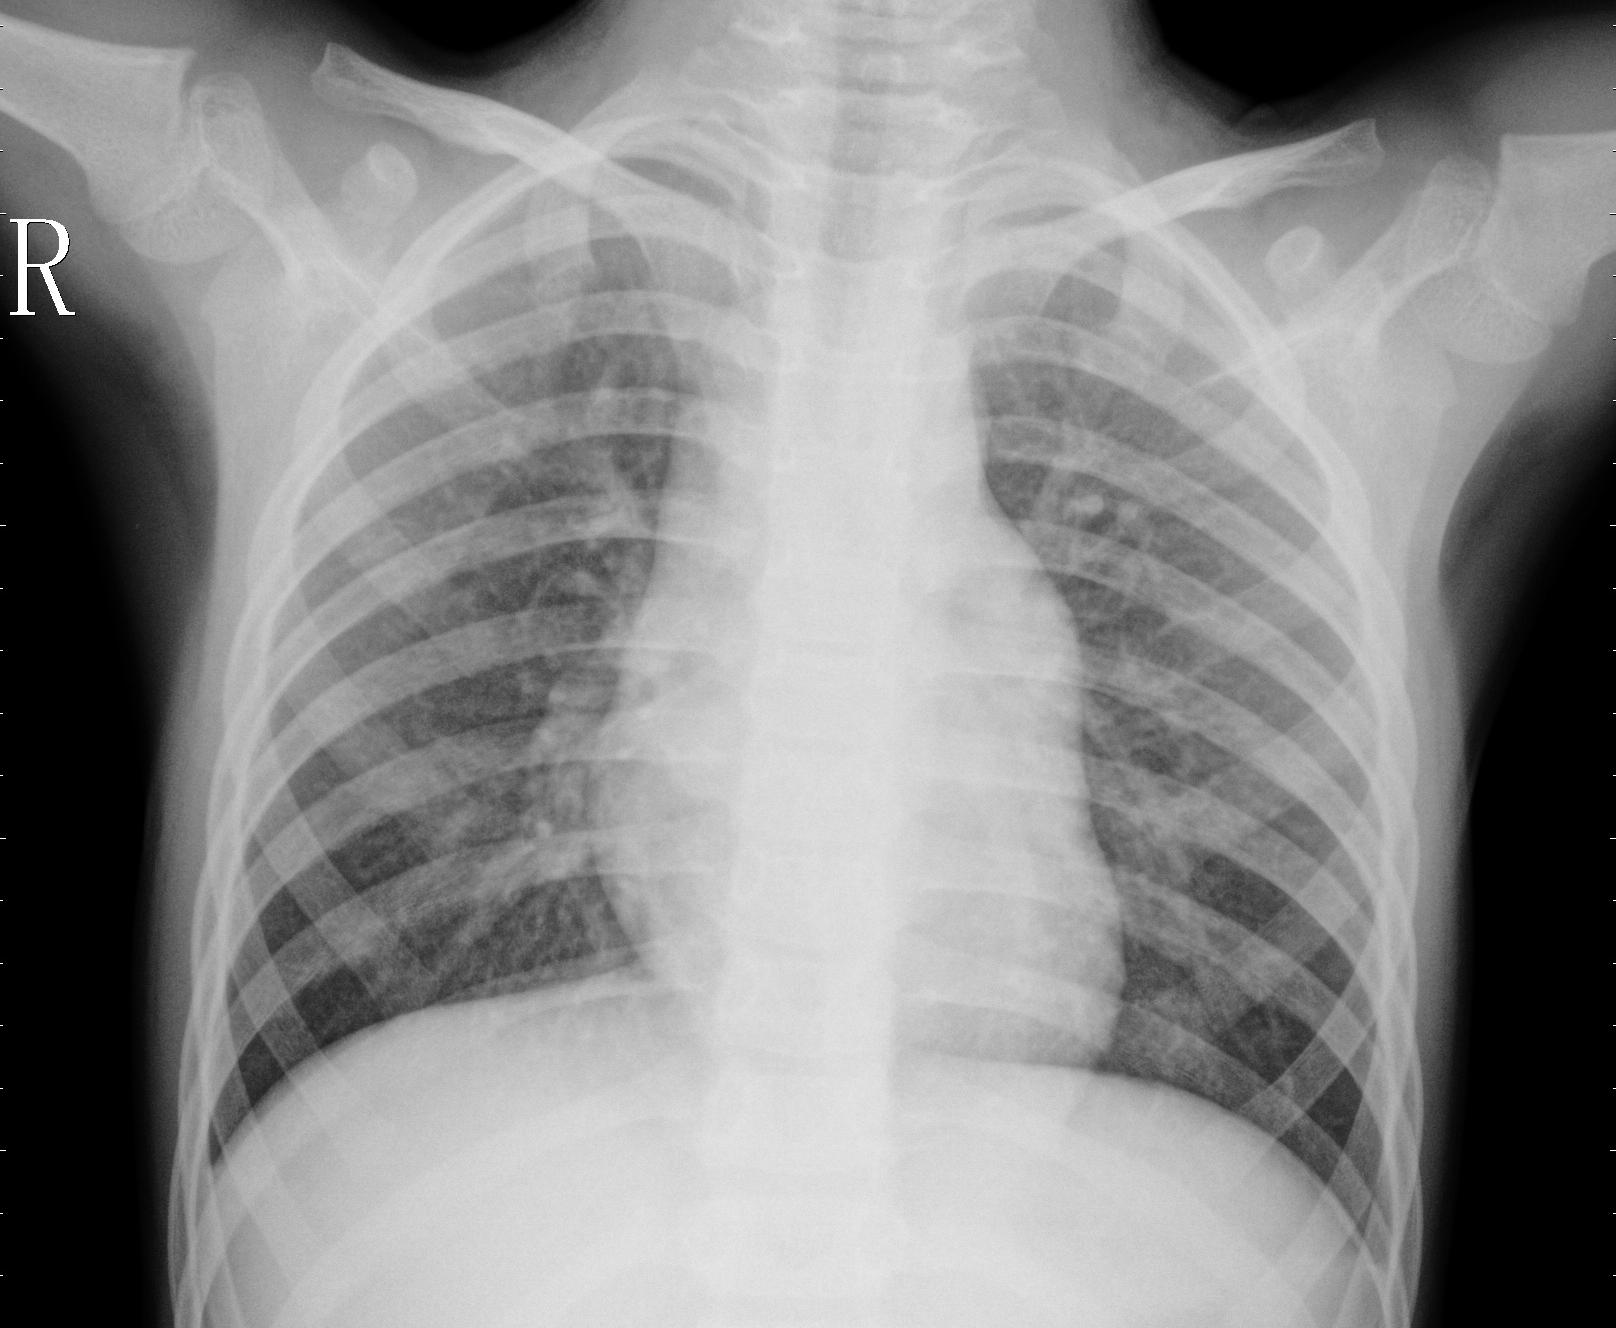
Diagnosis: PNEUMONIA